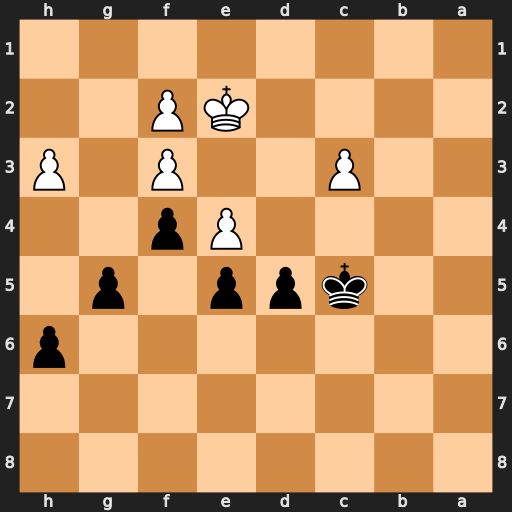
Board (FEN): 8/8/7p/2kpp1p1/4Pp2/2P2P1P/4KP2/8
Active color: b
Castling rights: -
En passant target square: -
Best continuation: dxe4 fxe4 Kc4 Kd2 f3 Kc2 h5